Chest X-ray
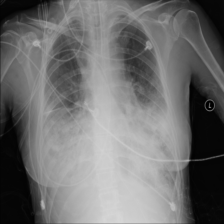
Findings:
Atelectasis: negative
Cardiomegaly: negative
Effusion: negative
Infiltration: positive
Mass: positive
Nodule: negative
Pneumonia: negative
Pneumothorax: negative
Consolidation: negative
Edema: negative
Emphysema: negative
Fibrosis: negative
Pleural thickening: negative
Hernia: negative